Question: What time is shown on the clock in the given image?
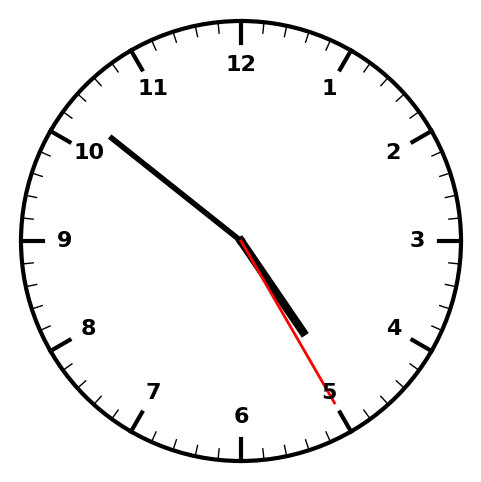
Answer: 04:51:25